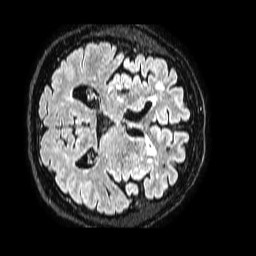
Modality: FLAIR
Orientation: axial
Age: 66
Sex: male
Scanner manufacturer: philips
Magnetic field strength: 1.5 T
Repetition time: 4.8 s
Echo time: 0.3 s